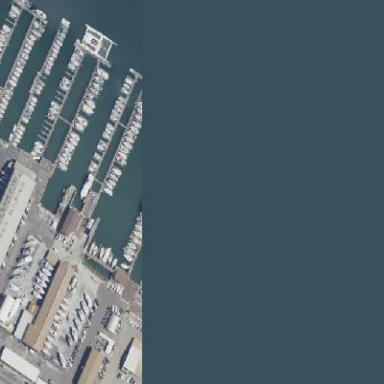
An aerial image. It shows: Marina area for leisure land.